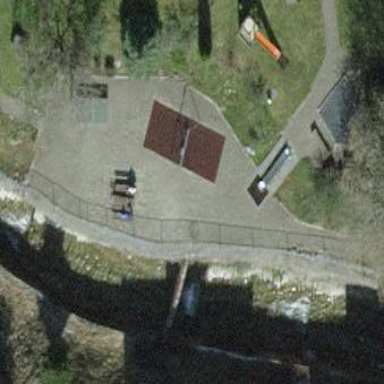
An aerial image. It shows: Playground area for leisure activities on the land.